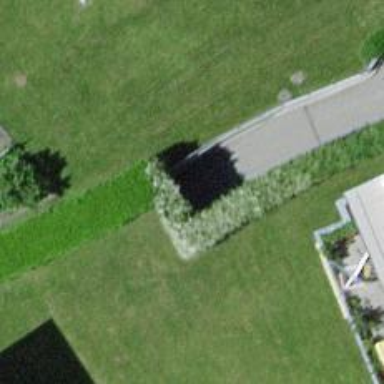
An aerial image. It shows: Parking entrance.